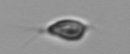
Label: Chrysochromulina